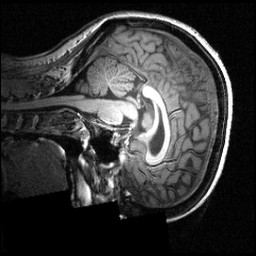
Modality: T1w
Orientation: sagittal
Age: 27
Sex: female
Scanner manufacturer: siemens
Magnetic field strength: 3.951 T
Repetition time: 1.5 s
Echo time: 0.00335 s